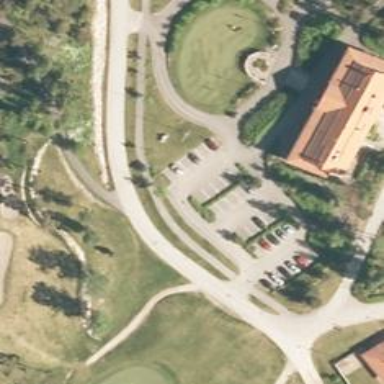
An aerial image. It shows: Path used for both walking and golf.